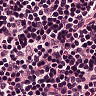
Metastatic tissue present: no